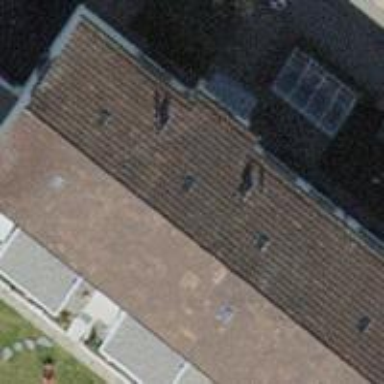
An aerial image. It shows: Gabled roof tile apartment building.